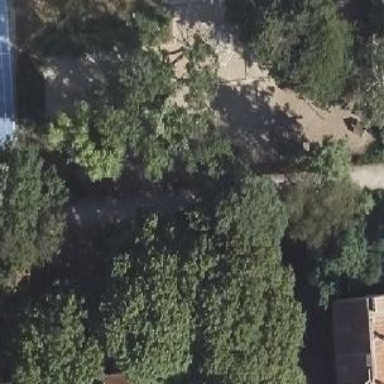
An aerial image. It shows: Compacted footway.